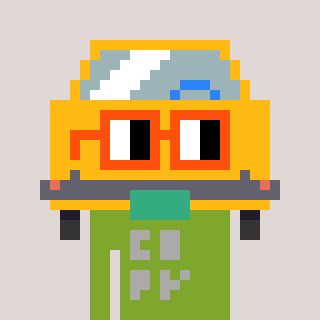
a pixel art character with square orange glasses, a taxi-shaped head and a slimegreen-colored body on a warm background